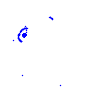
Particle: pion